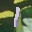
Label: 1